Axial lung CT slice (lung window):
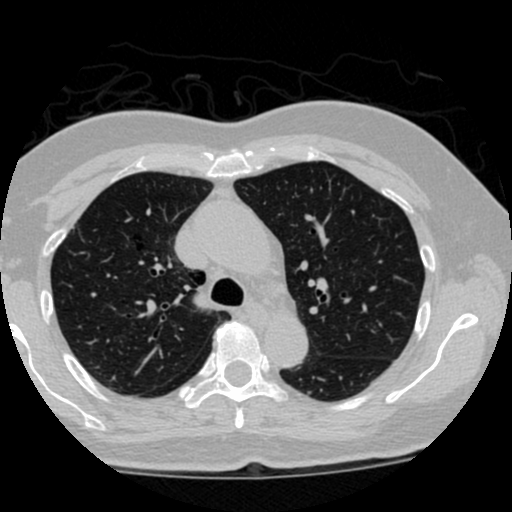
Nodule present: no